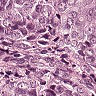
Metastatic tissue present: yes